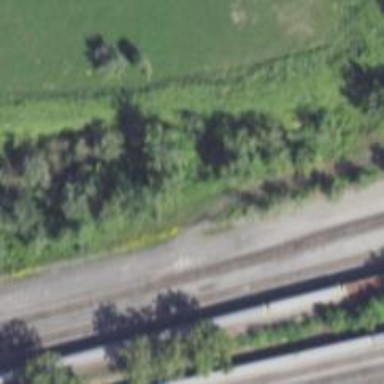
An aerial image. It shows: Abandoned railway yard.